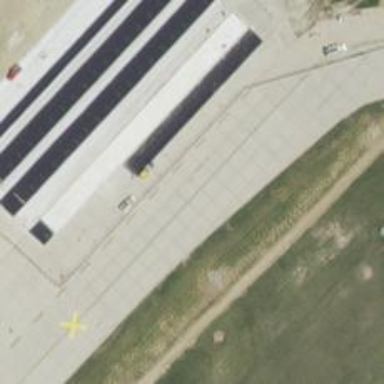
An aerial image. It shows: Image of taxiway at airport.